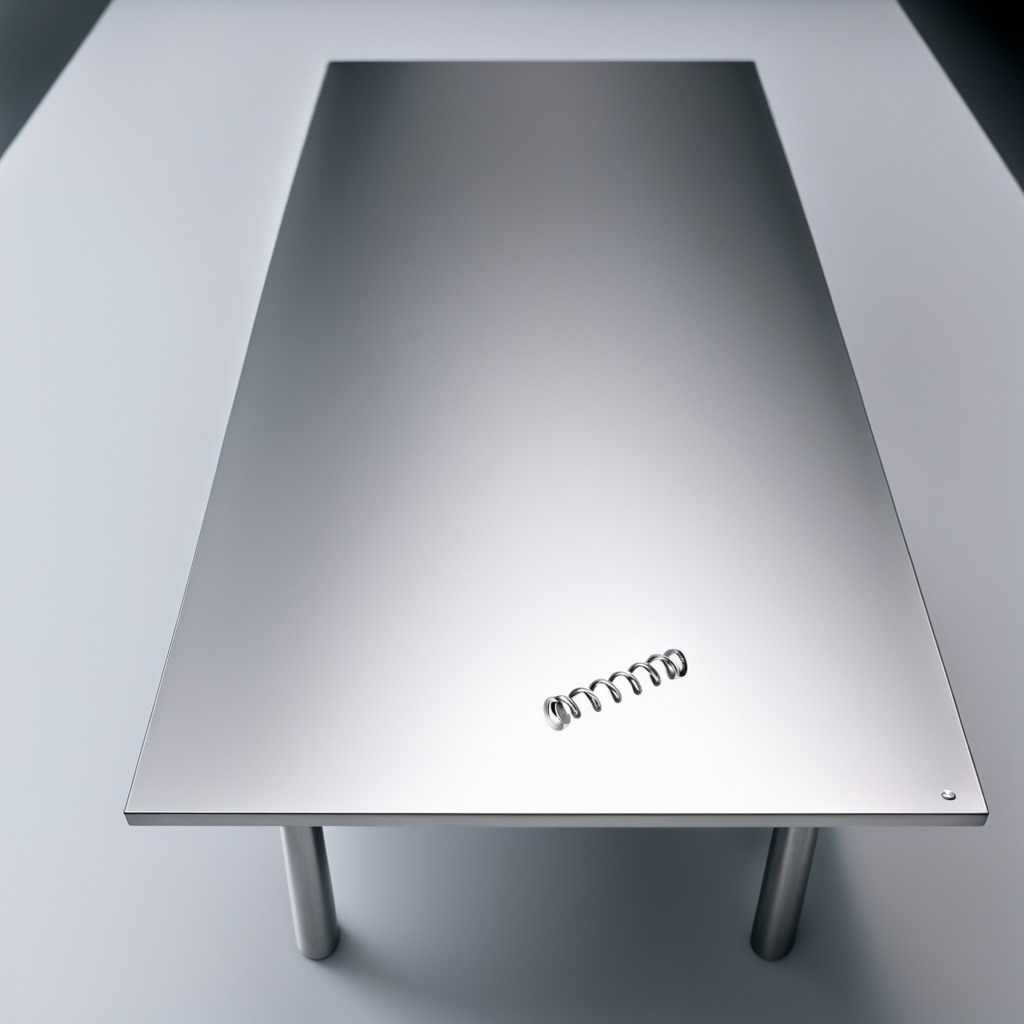
A coiled metal spring is lying on a stainless steel table in a high-end prototyping lab.